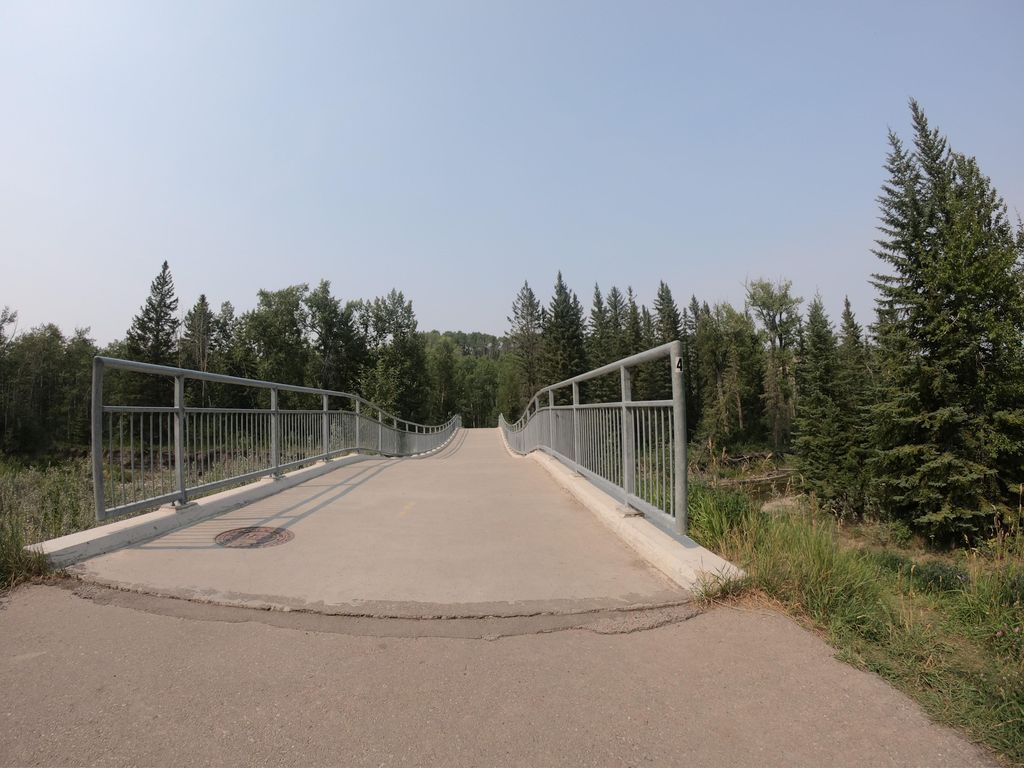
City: calgary